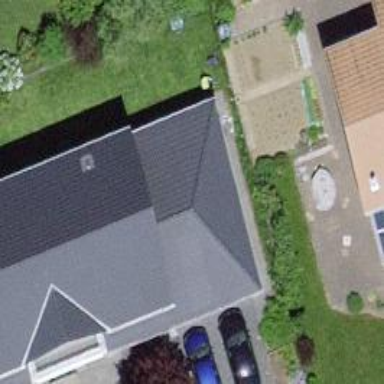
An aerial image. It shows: Residential building.